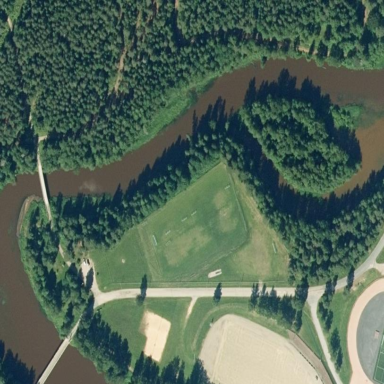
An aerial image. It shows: Soccer pitch on the ground.